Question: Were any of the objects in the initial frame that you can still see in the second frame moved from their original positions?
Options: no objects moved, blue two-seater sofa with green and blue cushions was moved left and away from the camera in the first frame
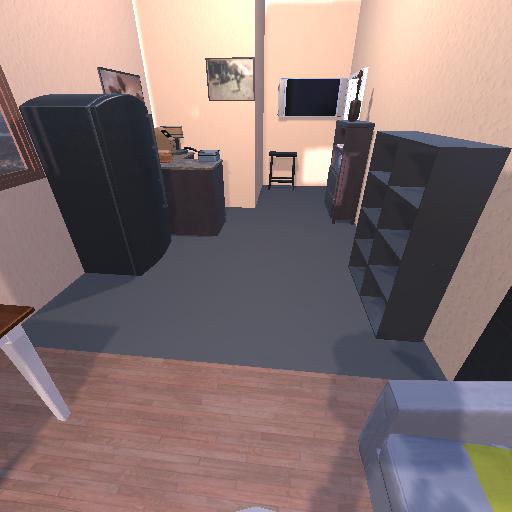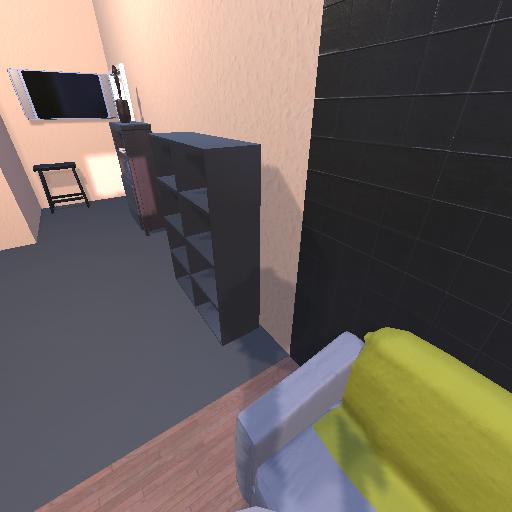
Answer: no objects moved